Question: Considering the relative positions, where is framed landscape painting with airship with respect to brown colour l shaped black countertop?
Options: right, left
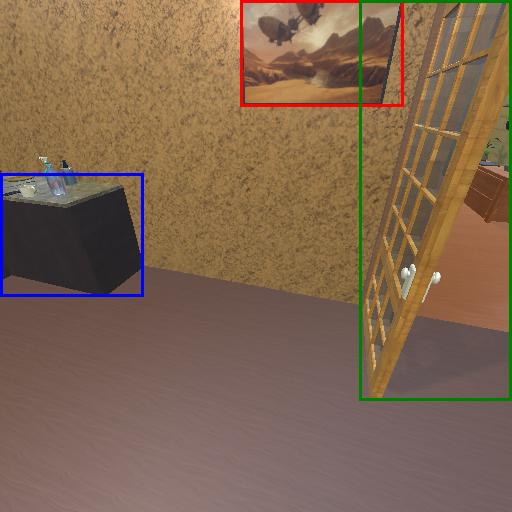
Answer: right